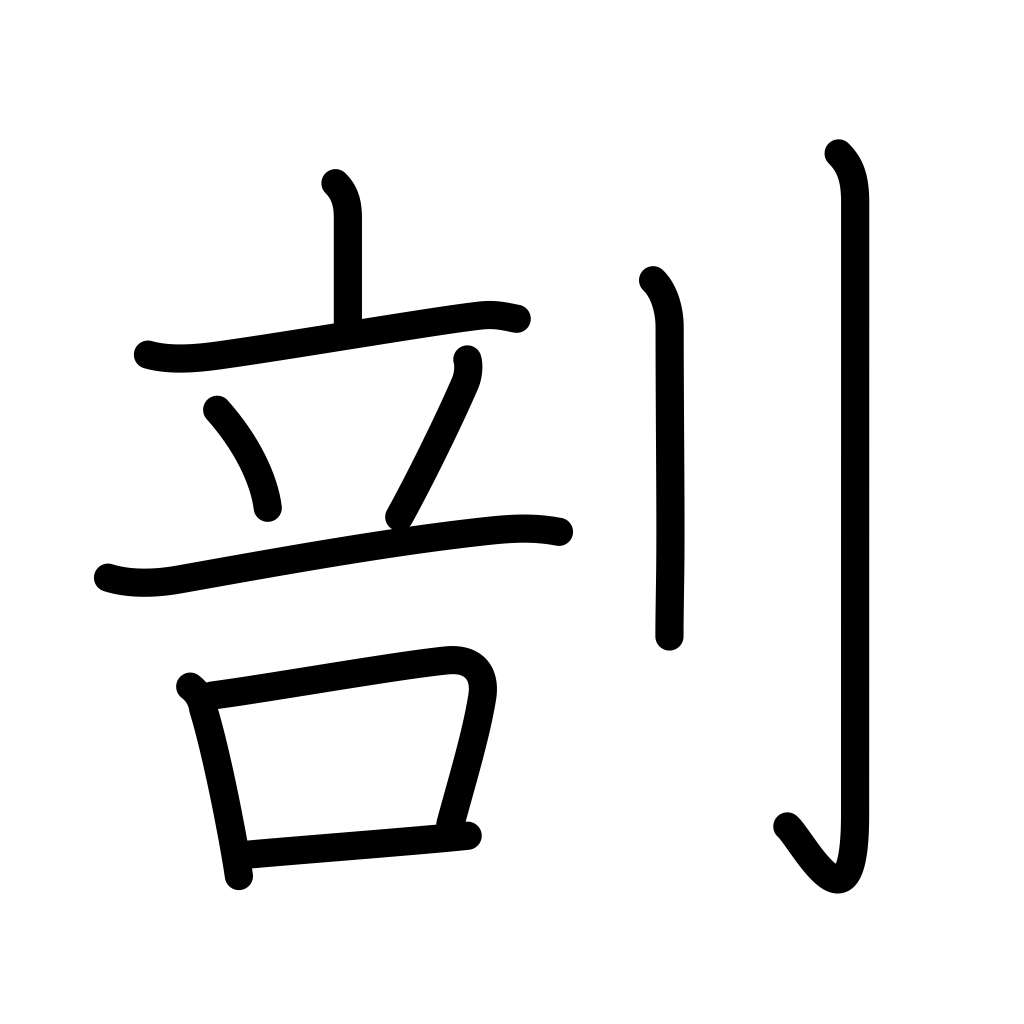
Meaning: divide